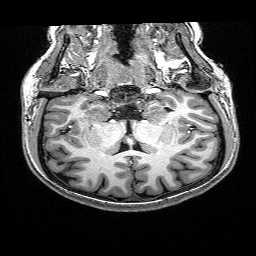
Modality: T1w
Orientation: sagittal